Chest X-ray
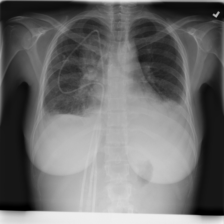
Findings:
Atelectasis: negative
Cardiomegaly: negative
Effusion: positive
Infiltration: positive
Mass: negative
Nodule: negative
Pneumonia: negative
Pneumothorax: negative
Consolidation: positive
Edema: negative
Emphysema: negative
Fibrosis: negative
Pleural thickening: negative
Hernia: negative